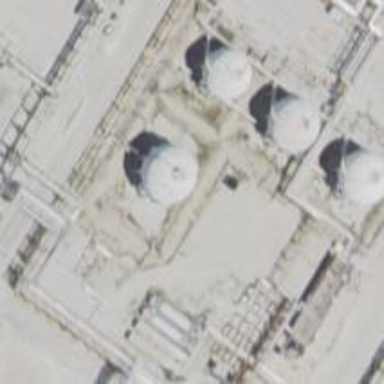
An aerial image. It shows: Storage tank that is man-made.